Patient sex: M
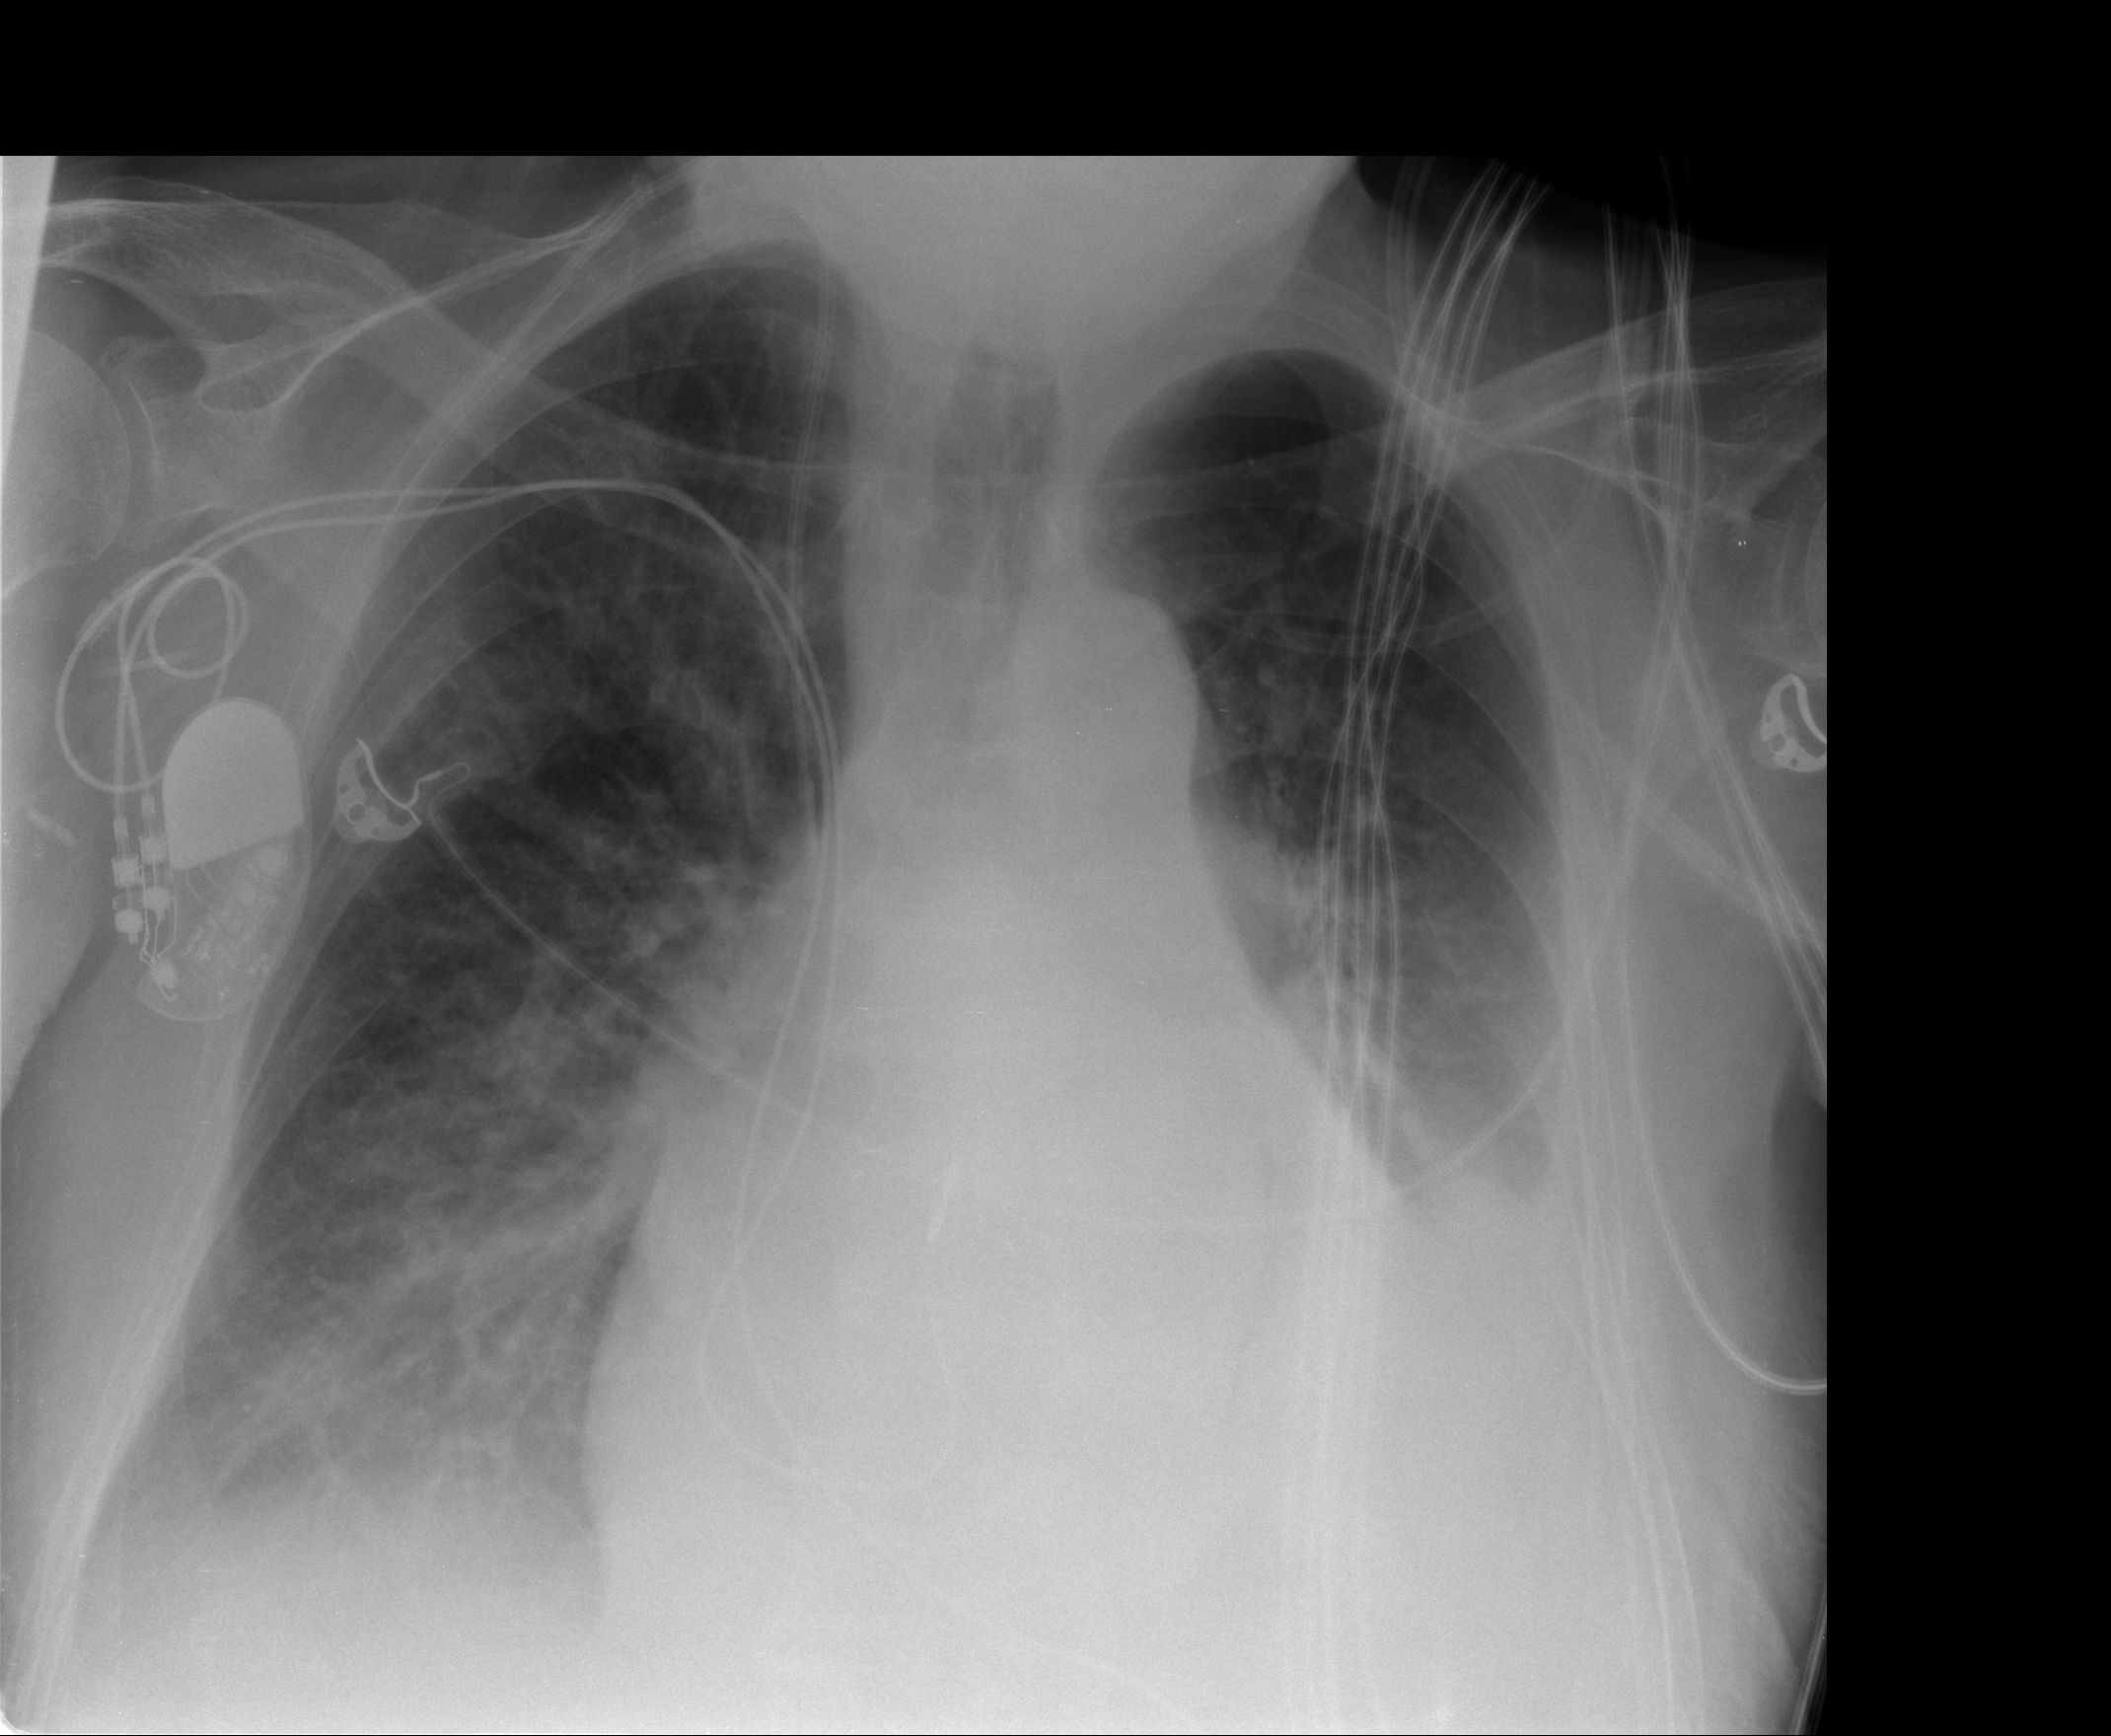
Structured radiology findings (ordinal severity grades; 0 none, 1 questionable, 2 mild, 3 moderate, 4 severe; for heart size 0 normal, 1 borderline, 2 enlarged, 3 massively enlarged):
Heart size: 2
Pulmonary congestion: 2
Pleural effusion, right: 2
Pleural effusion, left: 3
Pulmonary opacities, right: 0
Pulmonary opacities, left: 0
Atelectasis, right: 2
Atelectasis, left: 2